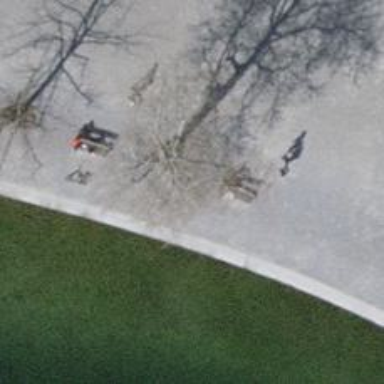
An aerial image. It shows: Bench.